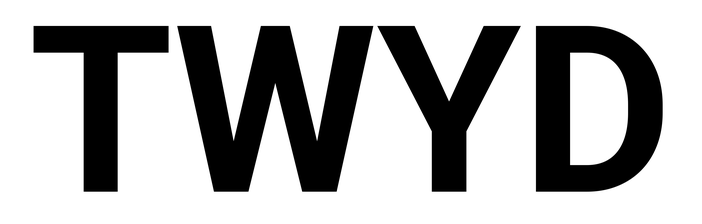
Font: Roboto_Bold